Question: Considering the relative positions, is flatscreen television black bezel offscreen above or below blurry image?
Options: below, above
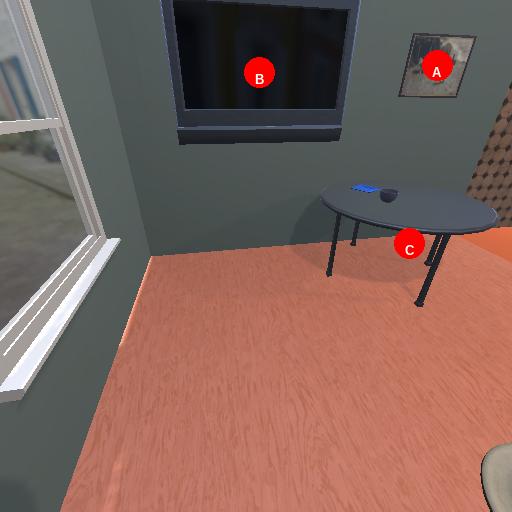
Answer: below